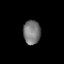
Tissue: lung
Cell type: Epithelial cells
Senescence score: 0.1378
Nuclear area (px): 406
Mean DAPI intensity: 119.751